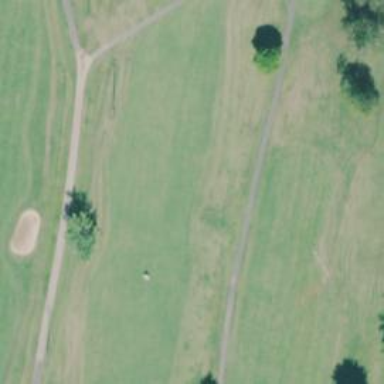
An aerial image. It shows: Golf hole.